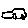
Label: car